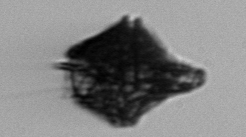
Label: Gonyaulax